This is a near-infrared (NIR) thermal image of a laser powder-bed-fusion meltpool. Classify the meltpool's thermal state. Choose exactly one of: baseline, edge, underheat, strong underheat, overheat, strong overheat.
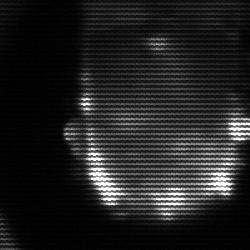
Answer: baseline